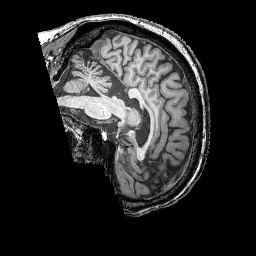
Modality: T1w
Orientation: sagittal
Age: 70
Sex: male
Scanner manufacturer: siemens
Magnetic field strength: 3 T
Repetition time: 2.25 s
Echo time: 0.00411 s